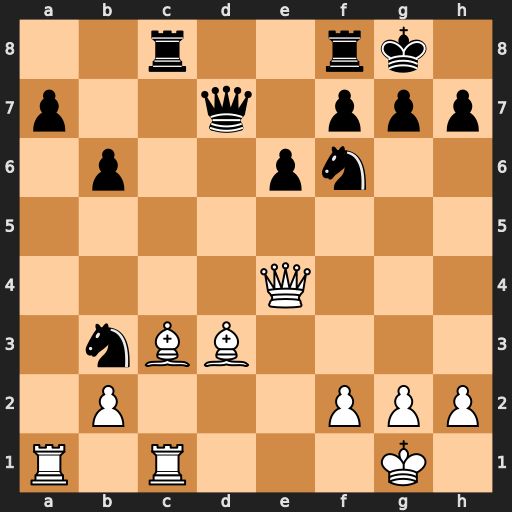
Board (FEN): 2r2rk1/p2q1ppp/1p2pn2/8/4Q3/1nBB4/1P3PPP/R1R3K1
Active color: w
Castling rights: -
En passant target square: -
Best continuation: Bxf6 Qxd3 Qxd3